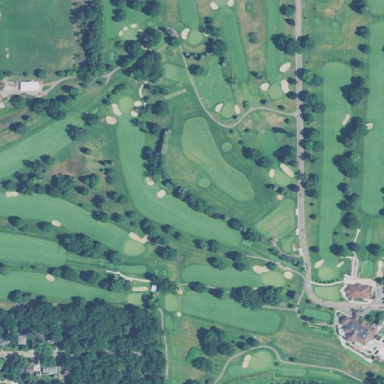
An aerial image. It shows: Golf course.